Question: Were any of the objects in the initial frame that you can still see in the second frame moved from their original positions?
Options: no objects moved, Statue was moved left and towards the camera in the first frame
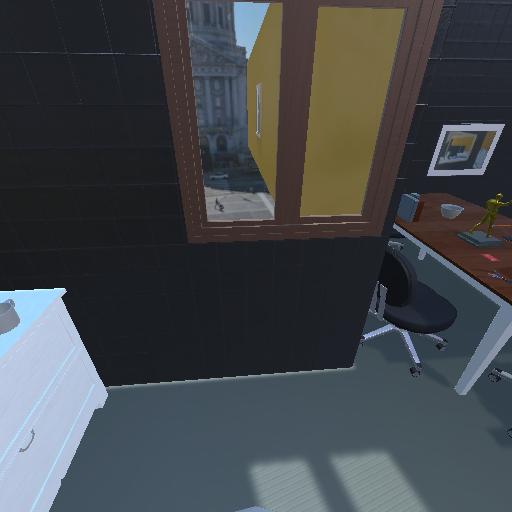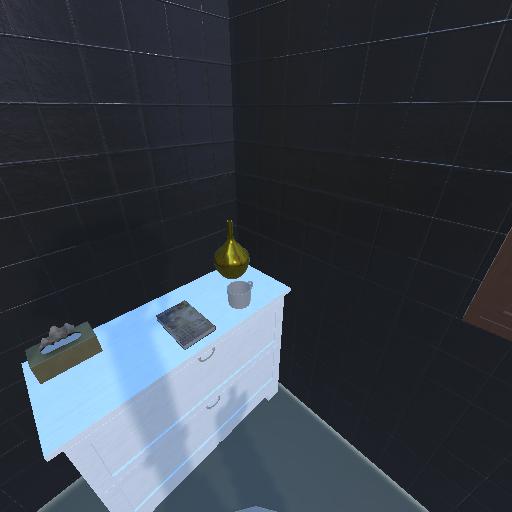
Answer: no objects moved